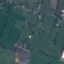
Land use / land cover class: Pasture